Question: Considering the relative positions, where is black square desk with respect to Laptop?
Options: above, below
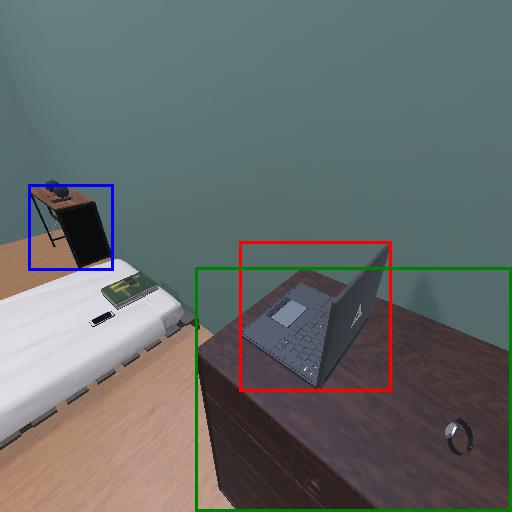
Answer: above